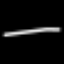
Label: line